Question: I have a CSV file which looks like this:
'''
Time ColA ColB ColC
0 1 10 5
1 3 7 15
2 0 8 9
3 3 4 5
4 4 5 6
5 10 23 4
'''
I'd like to plot this as a stacked area chart, as follows (ignoring the X-axis labels):

But most packages seem to require several transformations of the data. Is there a way to simply specify an X column and the various Y columns to be stacked?
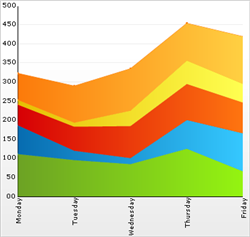
Answer: The following ended up working well enough.
The 'reshape' library pulls in the 'melt' command which recognises the data into a format usable by 'ggplot'.
'''
library(ggplot2)
library(reshape)
data=read.csv("out20",comment.char = "#",sep = "")
mdata=melt(data,id=c("Time"))
ggplot(mdata, aes(x=Time,y=value,group=variable,fill=variable)) + geom_area(position="fill")
'''